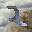
Label: 2